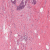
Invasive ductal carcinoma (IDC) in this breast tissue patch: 1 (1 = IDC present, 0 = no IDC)